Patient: sex M, age 76
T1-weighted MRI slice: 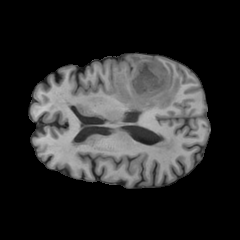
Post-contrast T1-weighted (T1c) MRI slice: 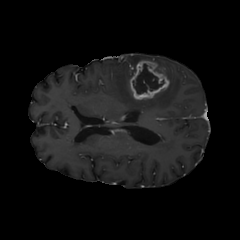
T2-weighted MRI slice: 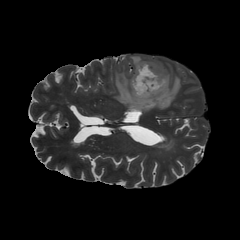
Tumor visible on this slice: yes
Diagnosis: Glioblastoma, IDH-wildtype
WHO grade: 4